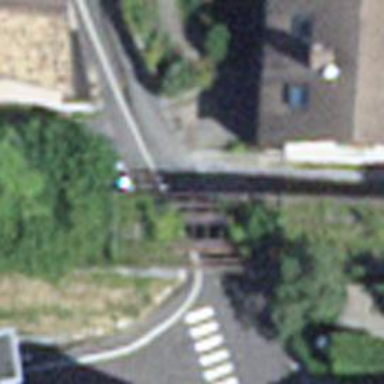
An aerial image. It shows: Disused railway bridge.